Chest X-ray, AP view. Patient: 71 years old, sex M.
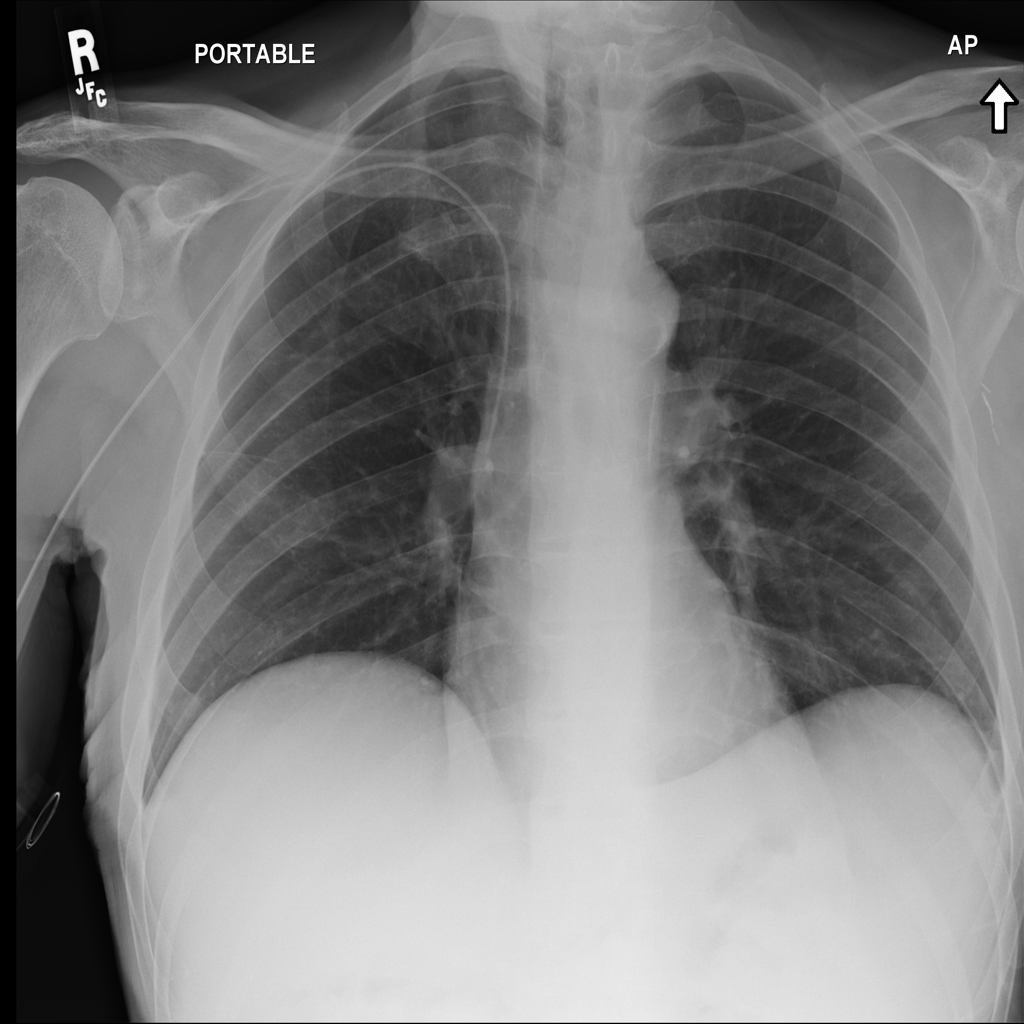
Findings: No Finding